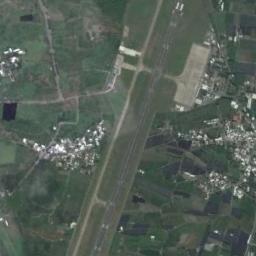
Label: airport